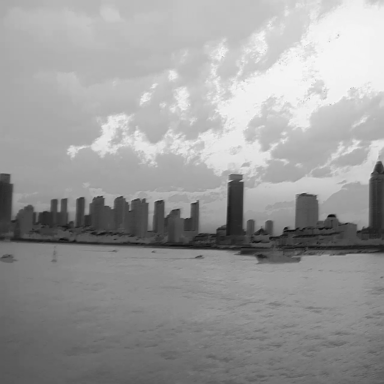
There are five objects shown in the infrared image, including a warship, and four canoes.